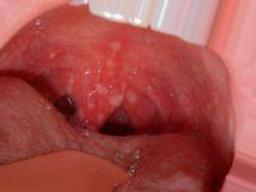
Condition: Mouth Ulcer